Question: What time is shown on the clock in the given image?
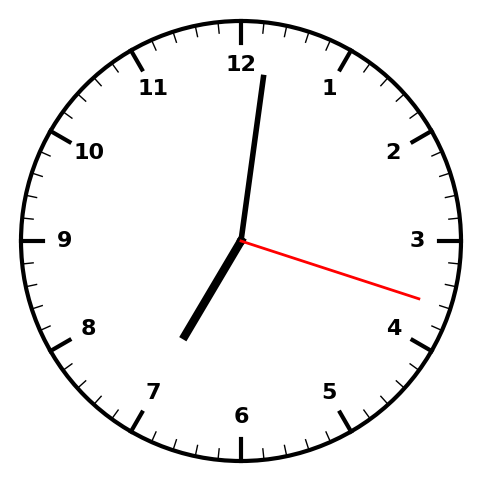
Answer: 07:01:18